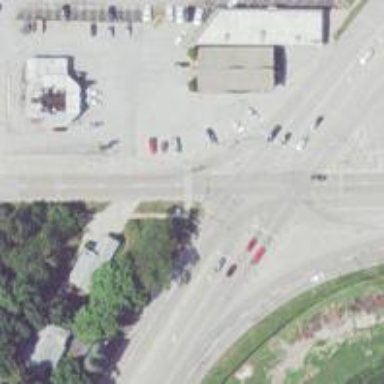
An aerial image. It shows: Marked road crossing.